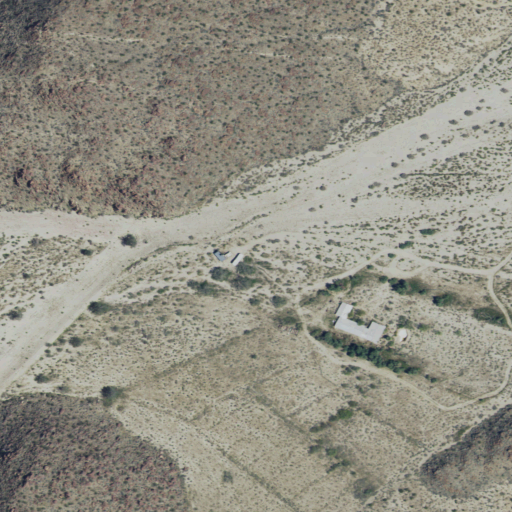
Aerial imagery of valley in California named Culp Canyon containing barren land, shrub, and low intensity development